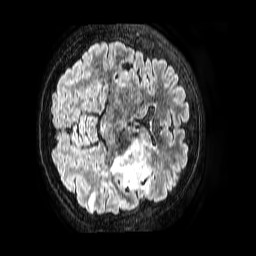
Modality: FLAIR
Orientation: axial
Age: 42
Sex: female
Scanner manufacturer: philips
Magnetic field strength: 1.5 T
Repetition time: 4.8 s
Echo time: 0.3 s